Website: crate-barrel
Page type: gifting
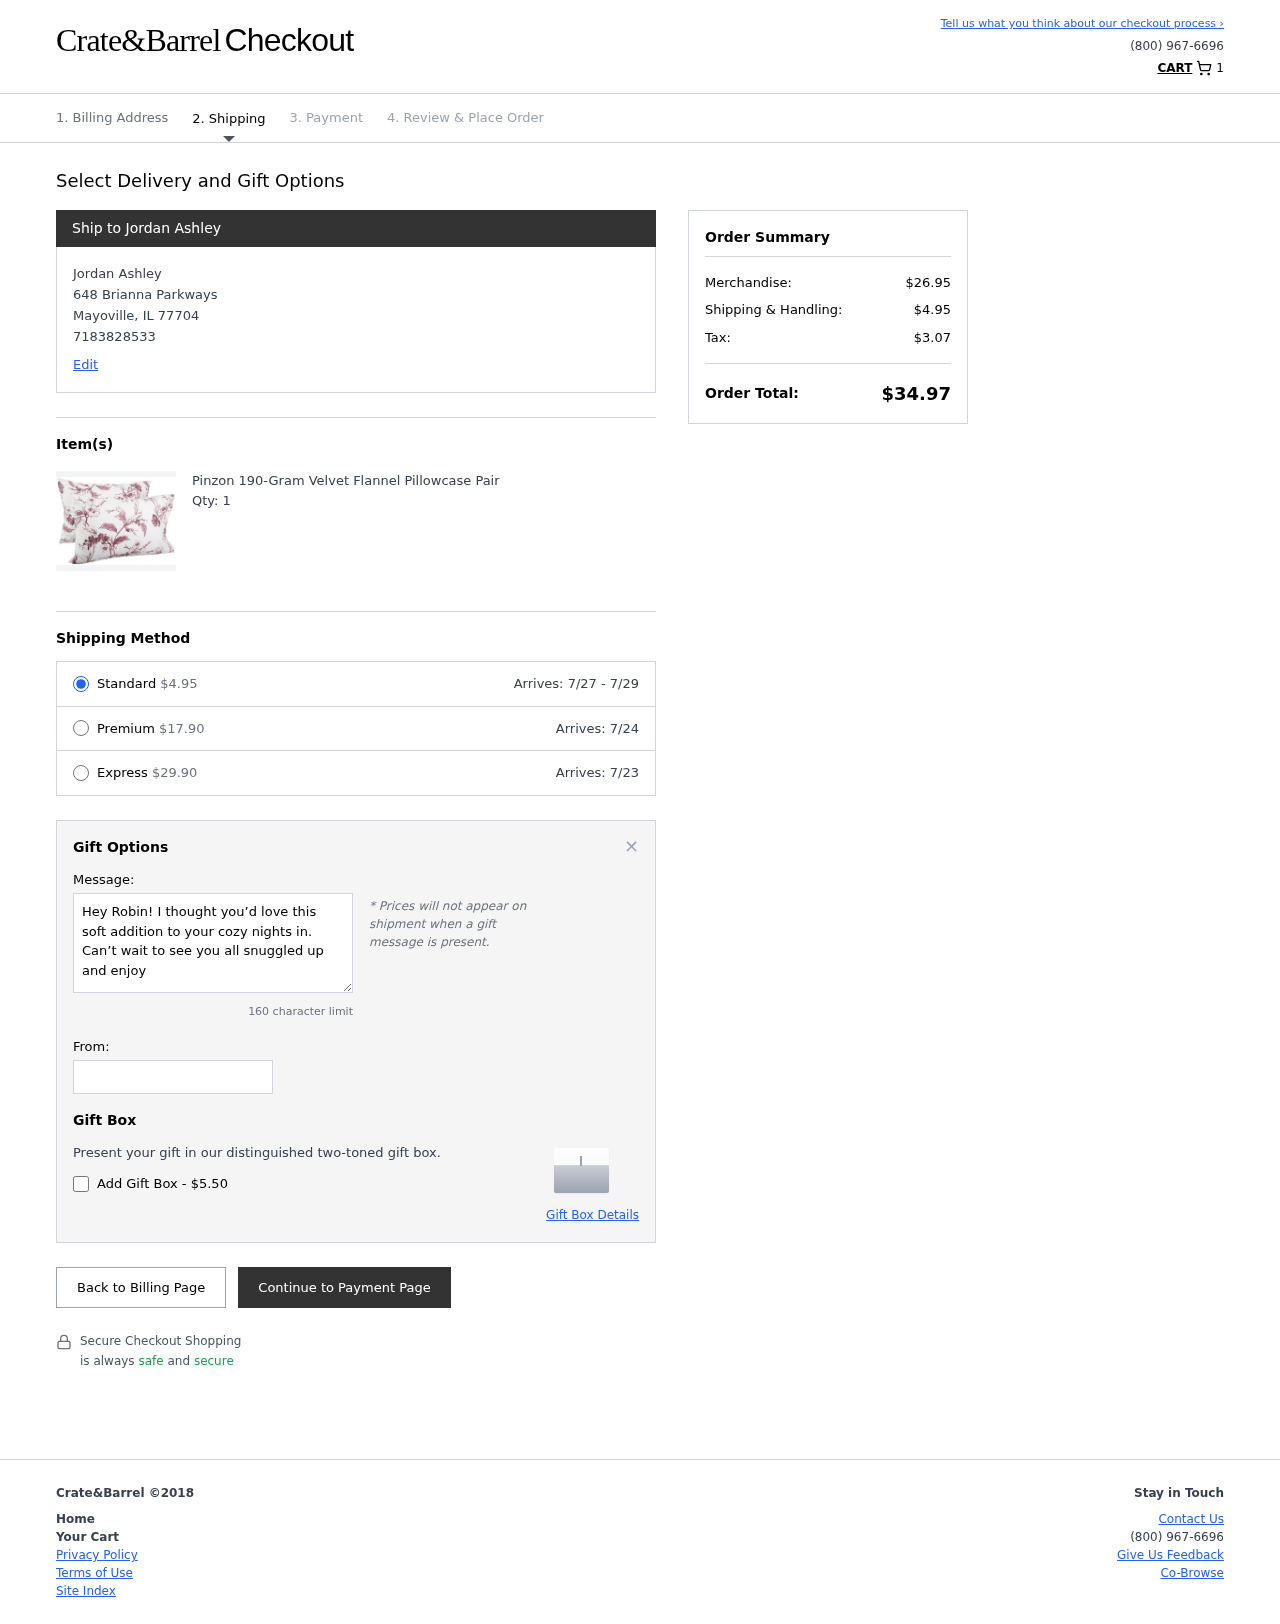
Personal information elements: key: PII_CITY
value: Mayoville
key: PII_FULLNAME
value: Jordan Ashley
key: PII_GIFT_FIRSTNAME
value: Robin
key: PII_GIFT_MESSAGE
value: Hey Robin! I thought you’d love this soft addition to your cozy nights in. Can’t wait to see you all snuggled up and enjoying some well-deserved rest! Enjoy!
Jordan
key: PII_PHONE
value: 7183828533
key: PII_POSTCODE
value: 77704
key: PII_STATE_ABBR
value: IL
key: PII_STREET
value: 648 Brianna Parkways
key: PII_FULLNAME2
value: Jordan Ashley
Product elements: key: PRODUCT1_NAME
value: Pinzon 190-Gram Velvet Flannel Pillowcase Pair
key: PRODUCT1_QUANTITY
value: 1
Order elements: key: ORDER_NUM_ITEMS
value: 1
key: ORDER_SHIPPING_COST
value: $4.95
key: ORDER_DELIVERY_DATE_RANGE
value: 7/27 - 7/29
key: ORDER_PREMIUM_SHIPPING
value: $17.90
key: ORDER_PREMIUM_DATE
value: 7/24
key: ORDER_EXPRESS_SHIPPING
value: $29.90
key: ORDER_EXPRESS_DATE
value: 7/23
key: ORDER_SUBTOTAL
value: $26.95
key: ORDER_TAX
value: $3.07
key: ORDER_TOTAL
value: $34.97